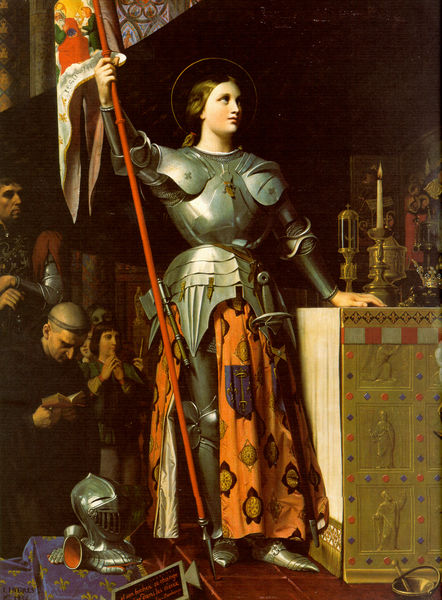
Titel: Jeanne d'Arc bei der Krönung Karls VII.
Künstler: Jean Auguste Dominique Ingres
Standort: Paris
Institution: Musée du Louvre
Schlagwörter: blau, dunkel, gemälde, gott, hand, held, kampf, kopf, mann, schatten, weiß, gelb, grün, menschen, mädchen, braun, bunt, fenster, frankreich, frau, grau, handschuh, handschuhe, hell, hintergrund, holz, hut, licht, männer, orange, profil, raum, stützen, säulen, tisch, blick, dame, rot, tuch, malerei, muster, ornament, rock, teppich, arm, bibel, falten, gesicht, historie, mensch, schale, silber, stehen, stein, stirnband, trauer, hände, porträt, spiegel, spiegelung, kirche, geistlicher, gold, haare, interieur, realismus, stoff, adel, drei, innen, kind, klassizismus, krone, renaissance, seide, tugend, engel, relief, ruhig, schuhe, stab, fahne, flagge, lila, romantik, banner, frakreich, krieg, treppe, könig, lanze, tafel, spitz, zopf, kraft, inschrift, glanz, glatze, aufrecht, lesen, kerze, kerzen, leuchter, metall, knie, dreiviertelprofil, lichtreflexe, eisen, panzer, stolz, flamme, buch, glaube, kloster, schönheit, jungfrau, fliesen, halt, schwert, uniform, knien, soldat, degen, helm, kacheln, beten, gebet, allegorie, idealismus, göttin, lilie, gruppenbild, ritter, rüstung, sieg, altar, rom, wappen, kerzenständer, schein, kerzenhalter, kerzenleuchter, frantösisch, triumph, harnisch, heiligenschein, pfarrer, dunke, halbprofil, männlich, schwul, nimbus, silbern, glasfenster, freiheit, axt, knieend, kniend, mittelalter, andacht, betende, gottesdienst, hostie, messe, monstranz, priester, religiös, weihrauch, weihrauchfass, kapelle, mönch, historismus, lichteffekte, baldachin, heiliger, jean d'rc, jeanne d'rc, johanna, kreuzzüge, mönche, orleans, ritterrüstung, ganzkörperbild, kürass, visier, macht, heilige, märtyrer, opfer, speer, stange, anbeten, verehrung, hoffnung, lilien, heilig, schutzengel, anbetung, betend, gloriole, bitte, stahl, erzengel, klarheit, blech, schrein, reliquie, christentum, schwur, ikone, stecken, bitten, demut, insignien, liturgie, ingres, bruder, schutz, heroine, kriegerin, kämpferin, franziskaner, pater, standarte, gebetbuch, innigkeit, schnabelschuhe, kriche, tonsur, arc, schutzheilige, eid, tabernakel, schrifttafel, weihwasser, kniende, mensa, stifter, johanna von orleans, betender, unterkleid, rost, mandorla, statisch, frömmigkeit, antependium, jean, doof, pagenschnitt, heldin, alatr, altartisch, ich, teppeich, fürbitte, reliquien, spätmittelalter, knieender, stifterbild, altartuch, tabula, cartelino, kartelino, mut, jeanne d arc, historienbildnis, jeanne, fraulich, altare, tapferkeit, ritte, mönchen, heilige jungfrau, inschirft, joan, blick nach oben, altergeschirr, berufene, beten helm, biuch, bourbonen, d arc, fahnenträgerin, fleur de lys, französische geschichte, frau statt mann, gerechte, heroin, herrschaftsbild, hostien, jan darc, janne, jean arc, jean darc, jeanee, jeanne d'arc, jeanne d'rc heiligenbild mönc, jeanne darce, jeanne d`arc, jeannne, joana, johanna von orleaon, johanna von orleons, johanne, kerzenliocht, maria stewart, orlean, orleon, orleons, patriotisch, penisfisch, pranger, prdella, retterin, ritterin, rollenwechsel, soieg, tugedn, undenkbar, verkehrtewelt, verschiedene meatrerialien, weihwasserkessel, jungfrau von orleans, üstung, rüsting, priest, kirchraum, jean d'arc, dark, jean d'arche, j' arc, spear